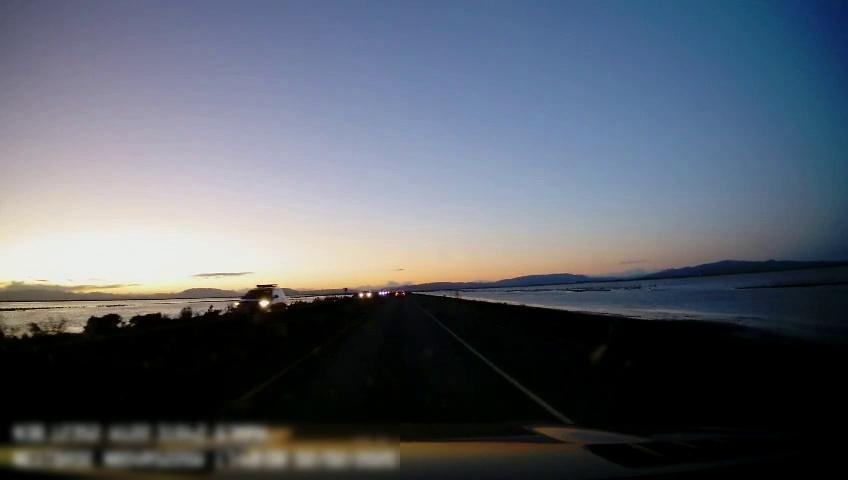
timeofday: Dusk/Dawn/Twilight
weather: Sunny
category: Drivable Space
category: Vehicles | Car
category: Vehicles | SUV
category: Vehicles | Car
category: Lanes | Current Lane
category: Lanes | Current Lane